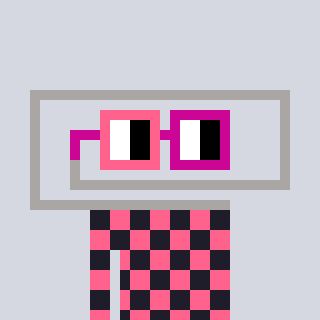
a pixel art character with square pink and red glasses, a paperclip-shaped head and a grayscale-colored body on a cool background